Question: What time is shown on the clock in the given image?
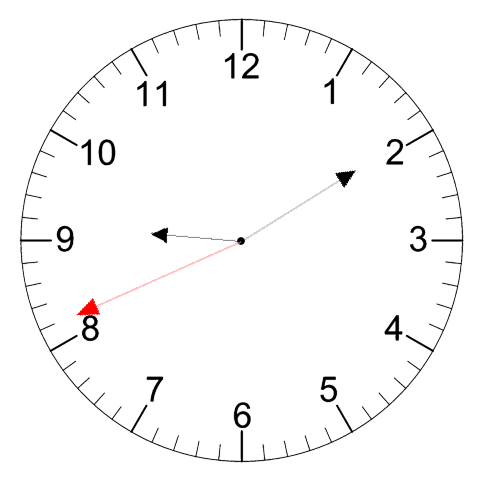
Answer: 09:09:41